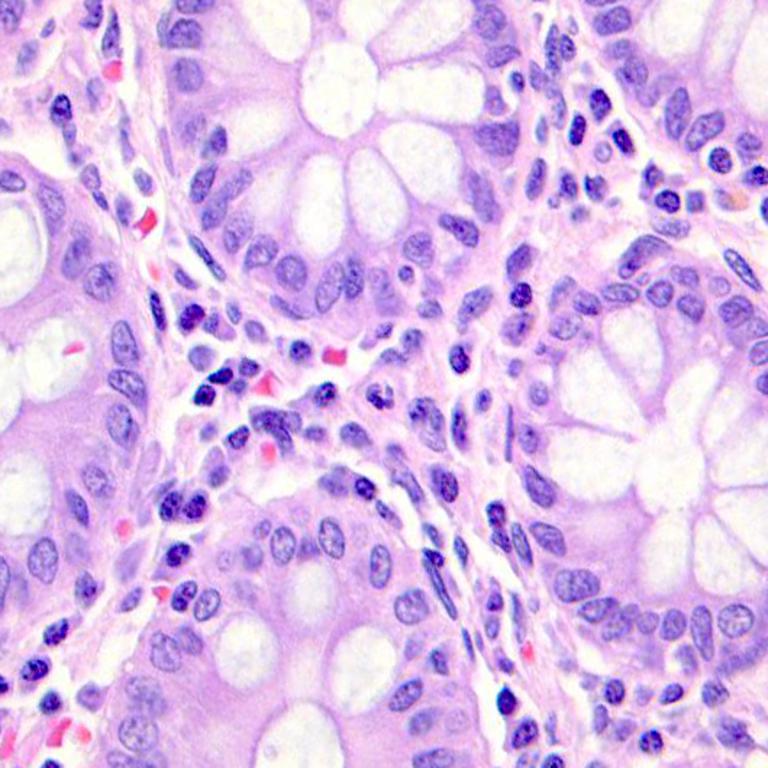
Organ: colon
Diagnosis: benign